Question:
From my research in this problem, I've learned CSS grids appear to capable of quite complex behaviour. My scenario is simpler and I was expecting to have 4 evenly spaced panel boxes with code below. My question is why the horizontal gap is not centred in the middle vertically? I worked through trail&error to test various combinations of alignment, justification and grid specs but could not find a solution. What do I need to add to my code to have the gap centred vertically on the page?
'''
.main-container {
display: grid;
grid-template-columns: repeat(2, 1fr);
grid-gap: 20px;
height: 100vh;
align-items: stretch;
margin: 0;
padding: 0;
justify-content: space-between;
}
.container {
border: 3px solid black;
display: flex;
position: relative;
flex-direction: column;
margin: 0;
padding: 0;
}
.shared {
justify-content: center;
border: none;
}
.sub-container {
border: 3px solid black;
align-items: stretch;
height: 100%;
margin: 0;
padding: 0;
}
'''
'''
<div class="main-container">
<div class="container" id="A">
<h1>Section A</h1>
<p id="A-values">A Values</p>
</div>
<div class="container" id="B">
<h1>Section B</h1>
<p id="B-values">B Values</p>
</div>
<div class="container" id="C">
<h1>Section C</h1>
<p id="C-values">C Values</p>
</div>
<div class="container shared" id="D">
<div class="sub-container">
<h2>SubSection D1</h2>
<p id="D1-values">D1 Values</p>
</div>
<div class="sub-container">
<h2>SubSection D2</h2>
<p id="D2-values">D2 Values</p>
</div>
<div class="sub-container">
<h2>SubSection D3</h2>
<p id="D3-values">D3 Values</p>
</div>
</div>
</div>
'''
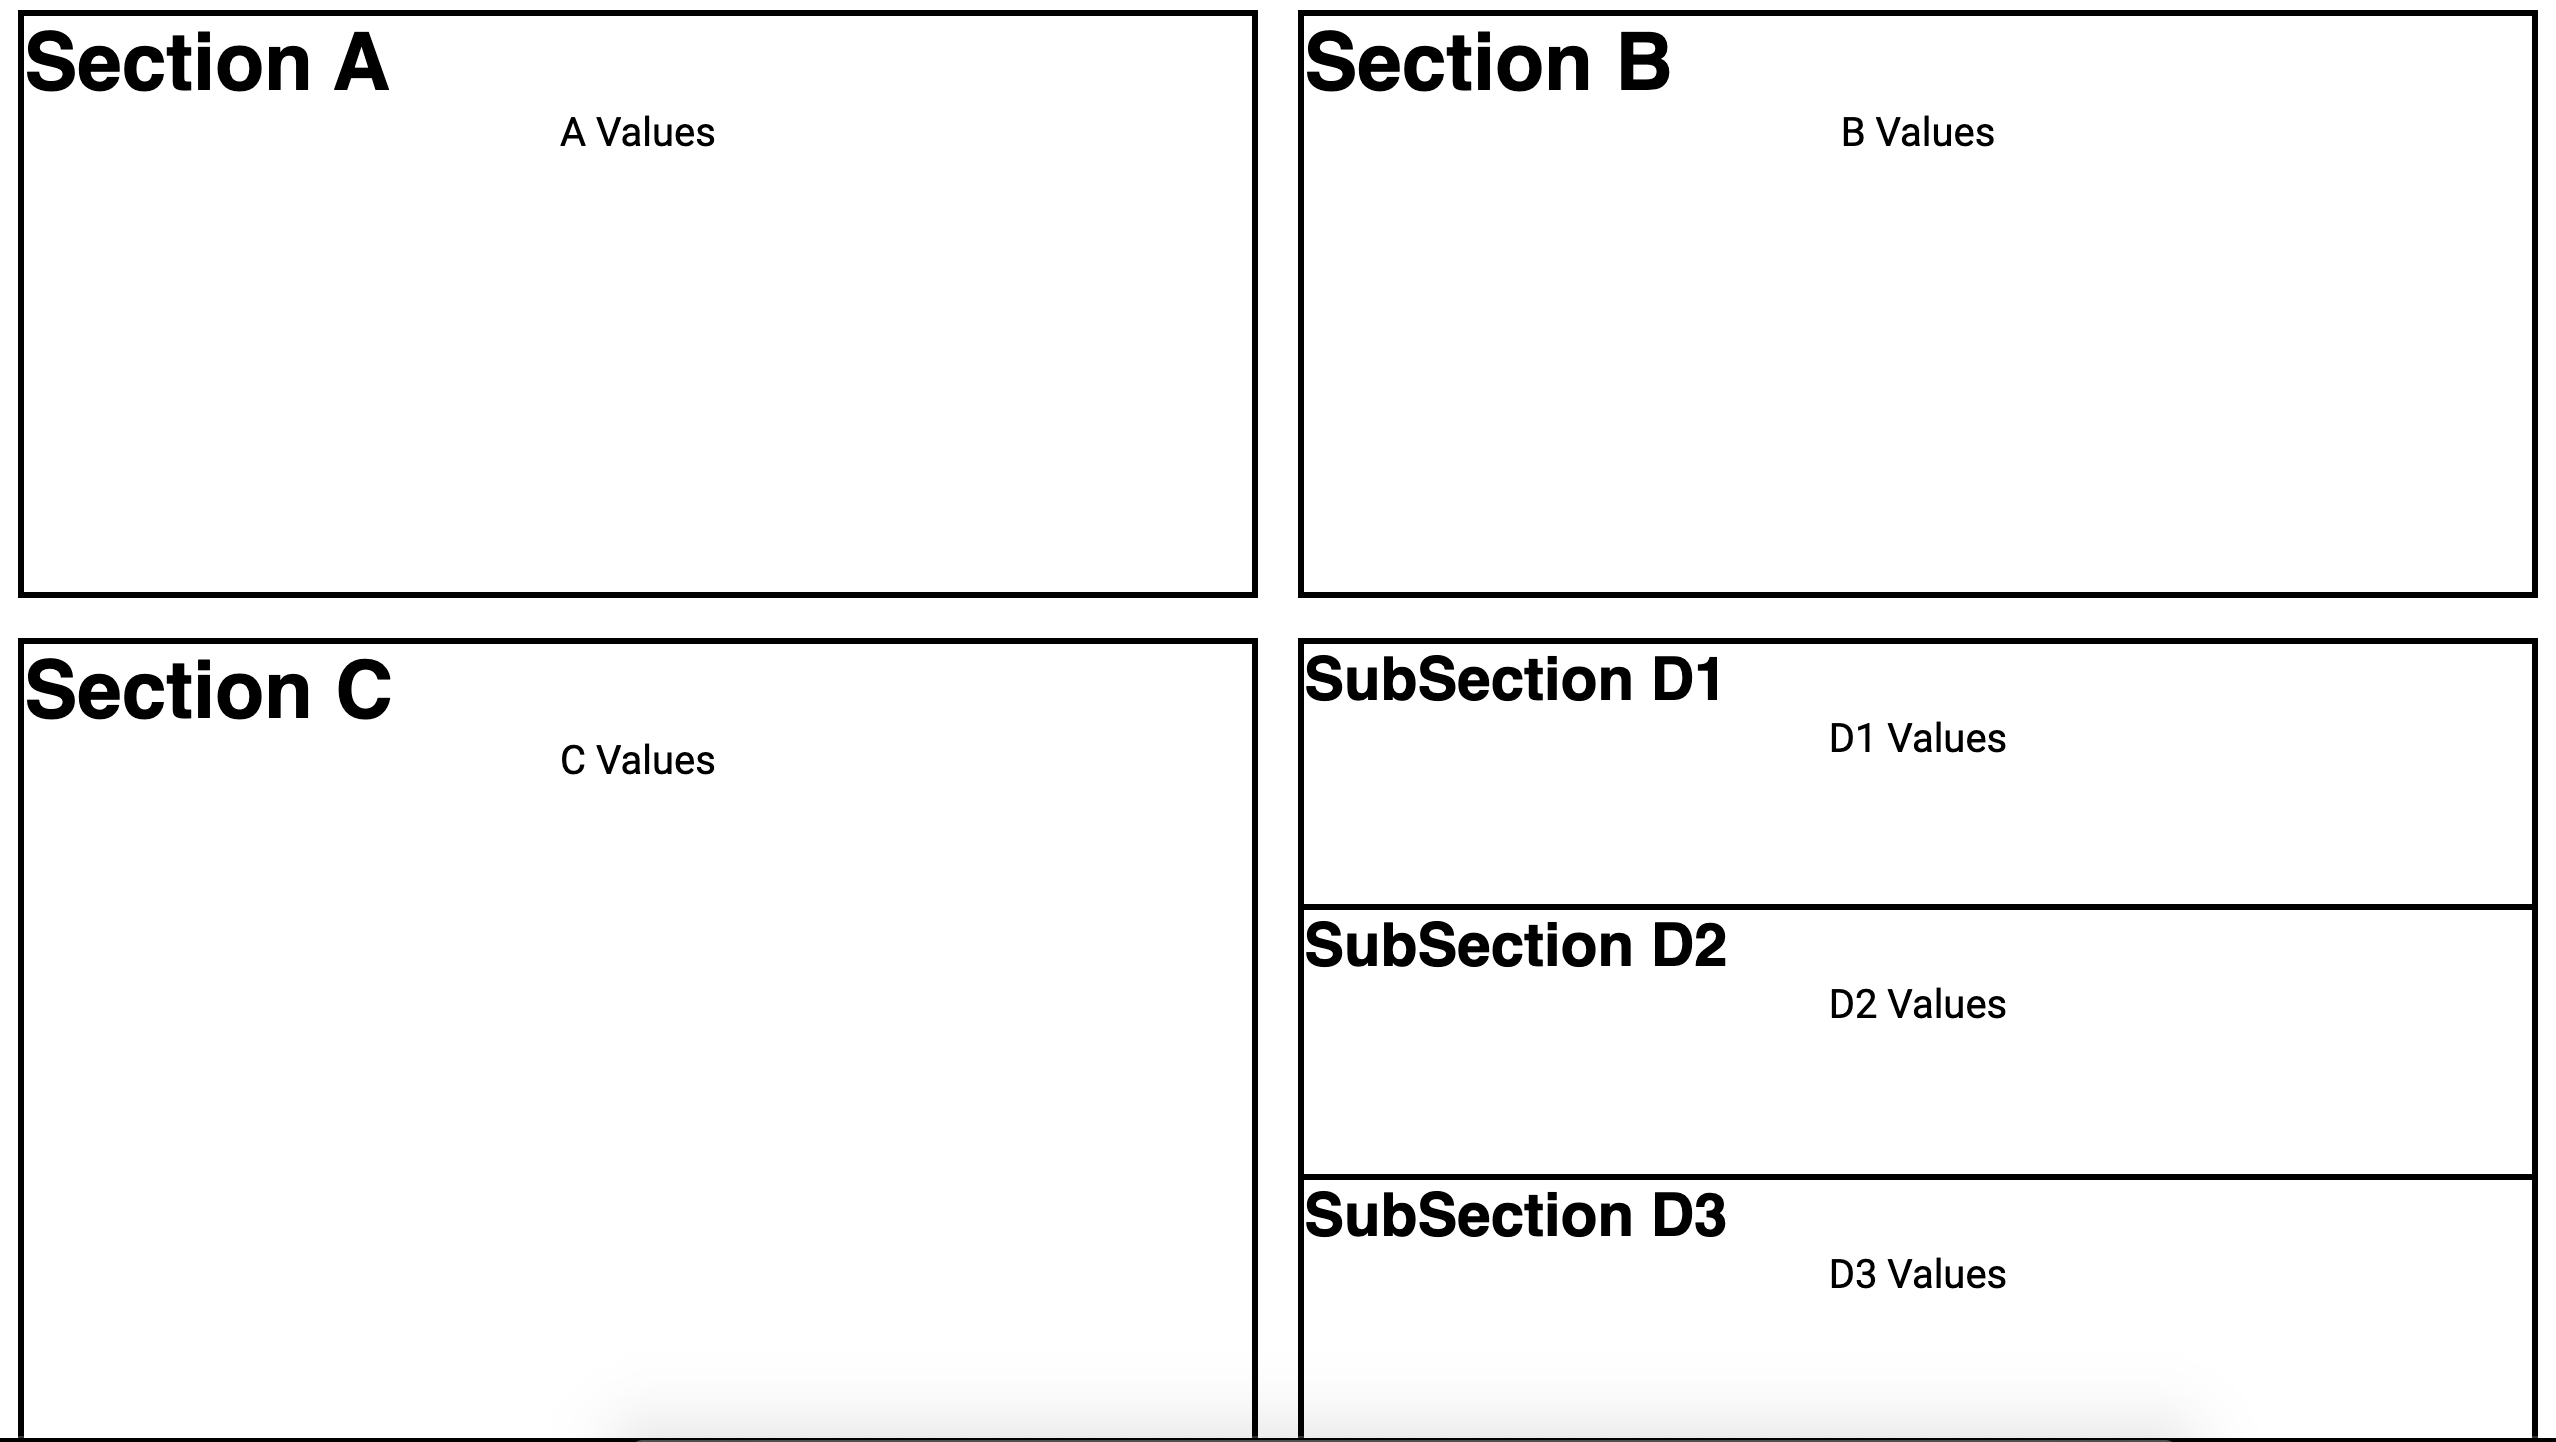
Answer: By default, the height is set to match the longest item on a row, the height on the bottom row is different to the top simply because there's more content in one of it's columns.
Try setting the rows as you have the columns, add 'grid-template-rows: repeat(2, 1fr);' to the 'main-container' class